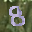
Label: 8